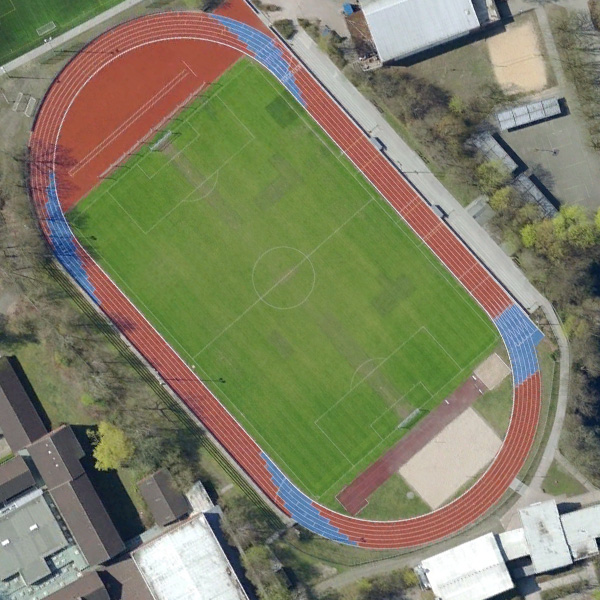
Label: Playground